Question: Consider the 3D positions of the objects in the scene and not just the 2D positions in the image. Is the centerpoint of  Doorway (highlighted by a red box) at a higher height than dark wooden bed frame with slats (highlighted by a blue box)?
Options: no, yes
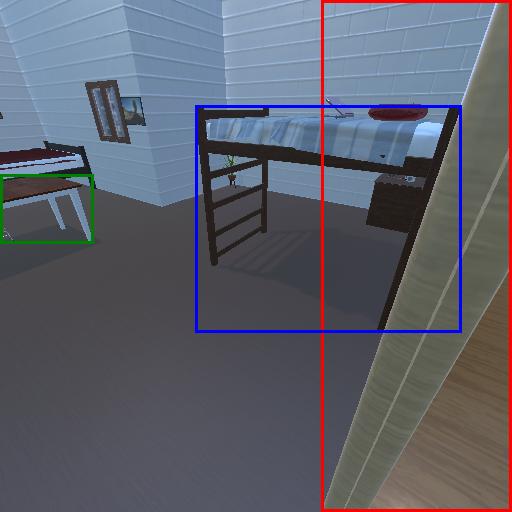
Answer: no